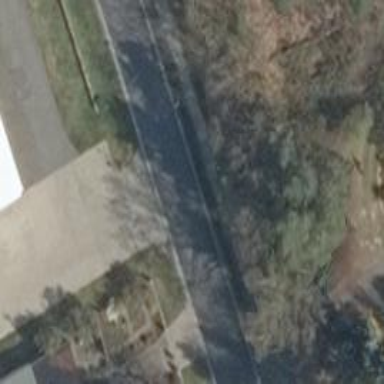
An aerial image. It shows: Secondary road with asphalt surface.